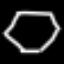
Label: octagon